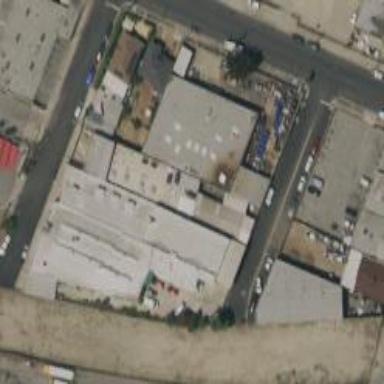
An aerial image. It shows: Warehouse.